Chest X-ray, AP view. Patient: 52 years old, sex F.
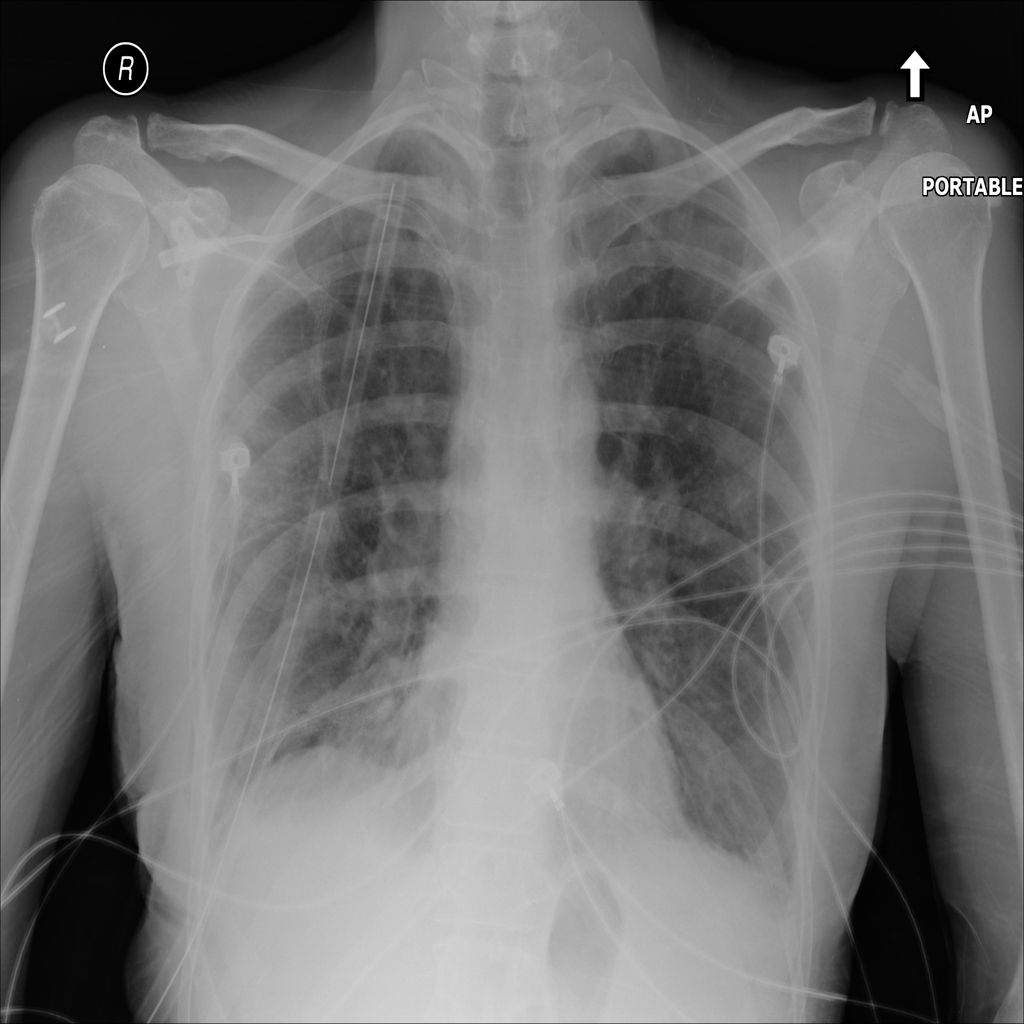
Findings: Atelectasis